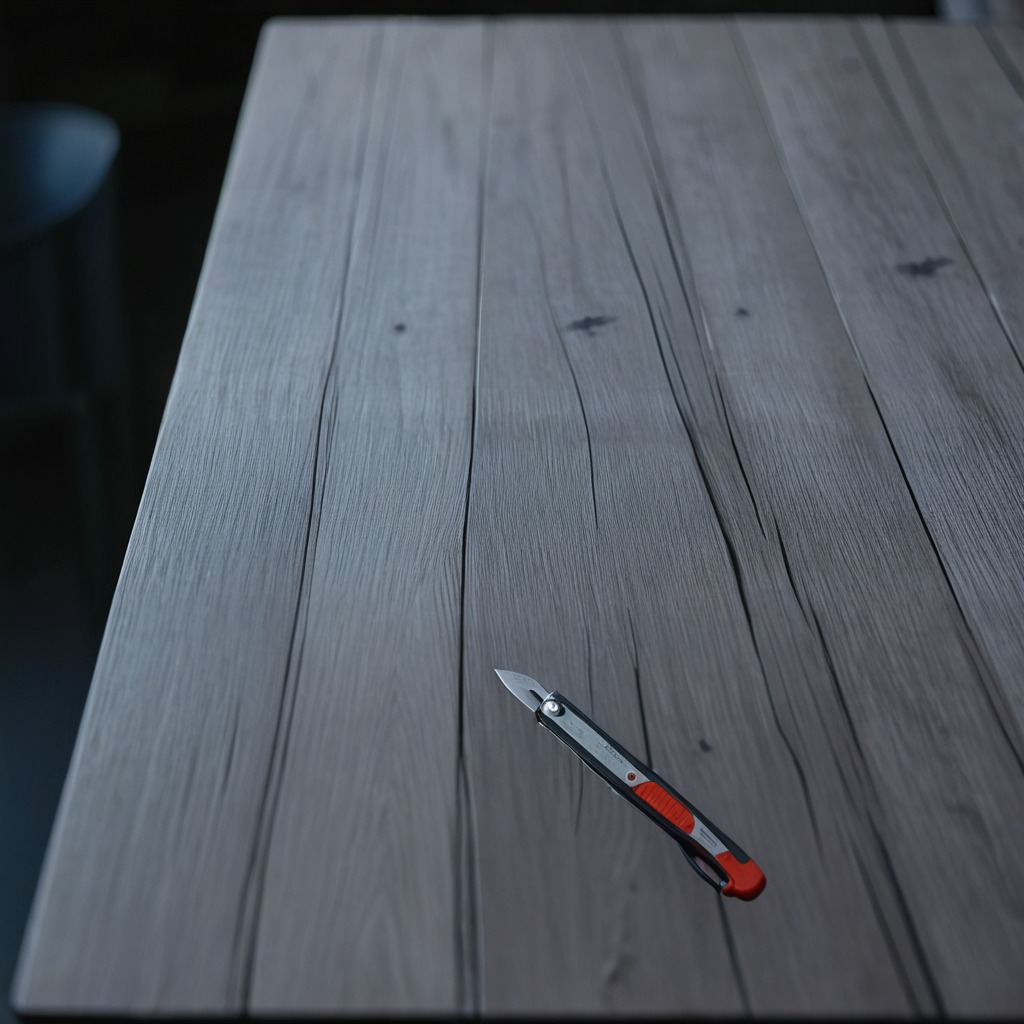
A utility knife lies on the old table with faint burn marks in a small garage at twilight.